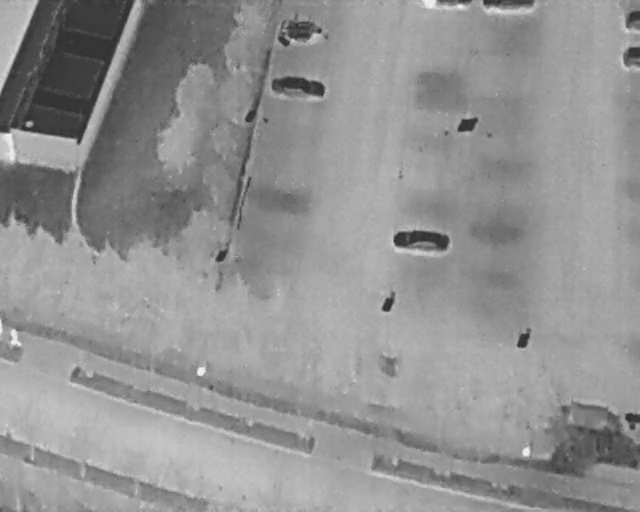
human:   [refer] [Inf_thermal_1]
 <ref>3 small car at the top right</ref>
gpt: <box>[[78, -4, 80, 6, 2], [96, 9, 100, 12, 2], [97, 2, 100, 5, 2]]</box>